Field crop: maize
Growth stage: 2
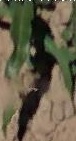
Species: maize